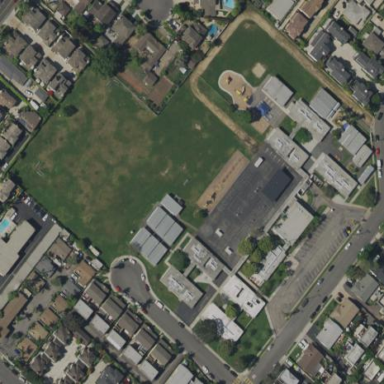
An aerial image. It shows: School.